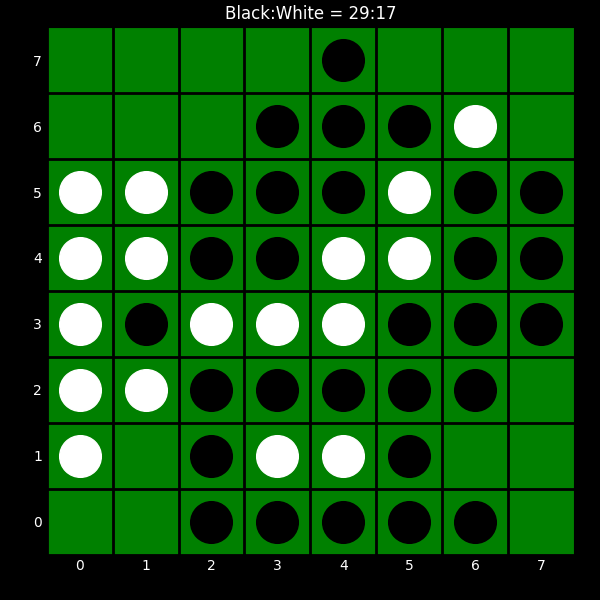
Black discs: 29
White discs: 17